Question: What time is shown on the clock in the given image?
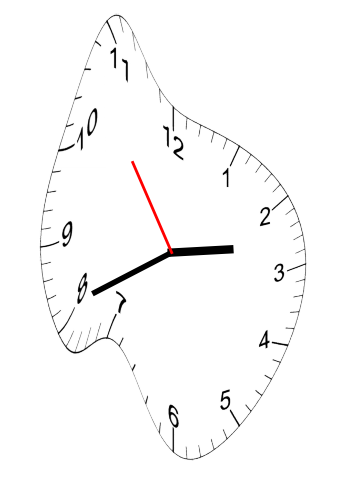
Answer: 02:40:54